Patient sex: F
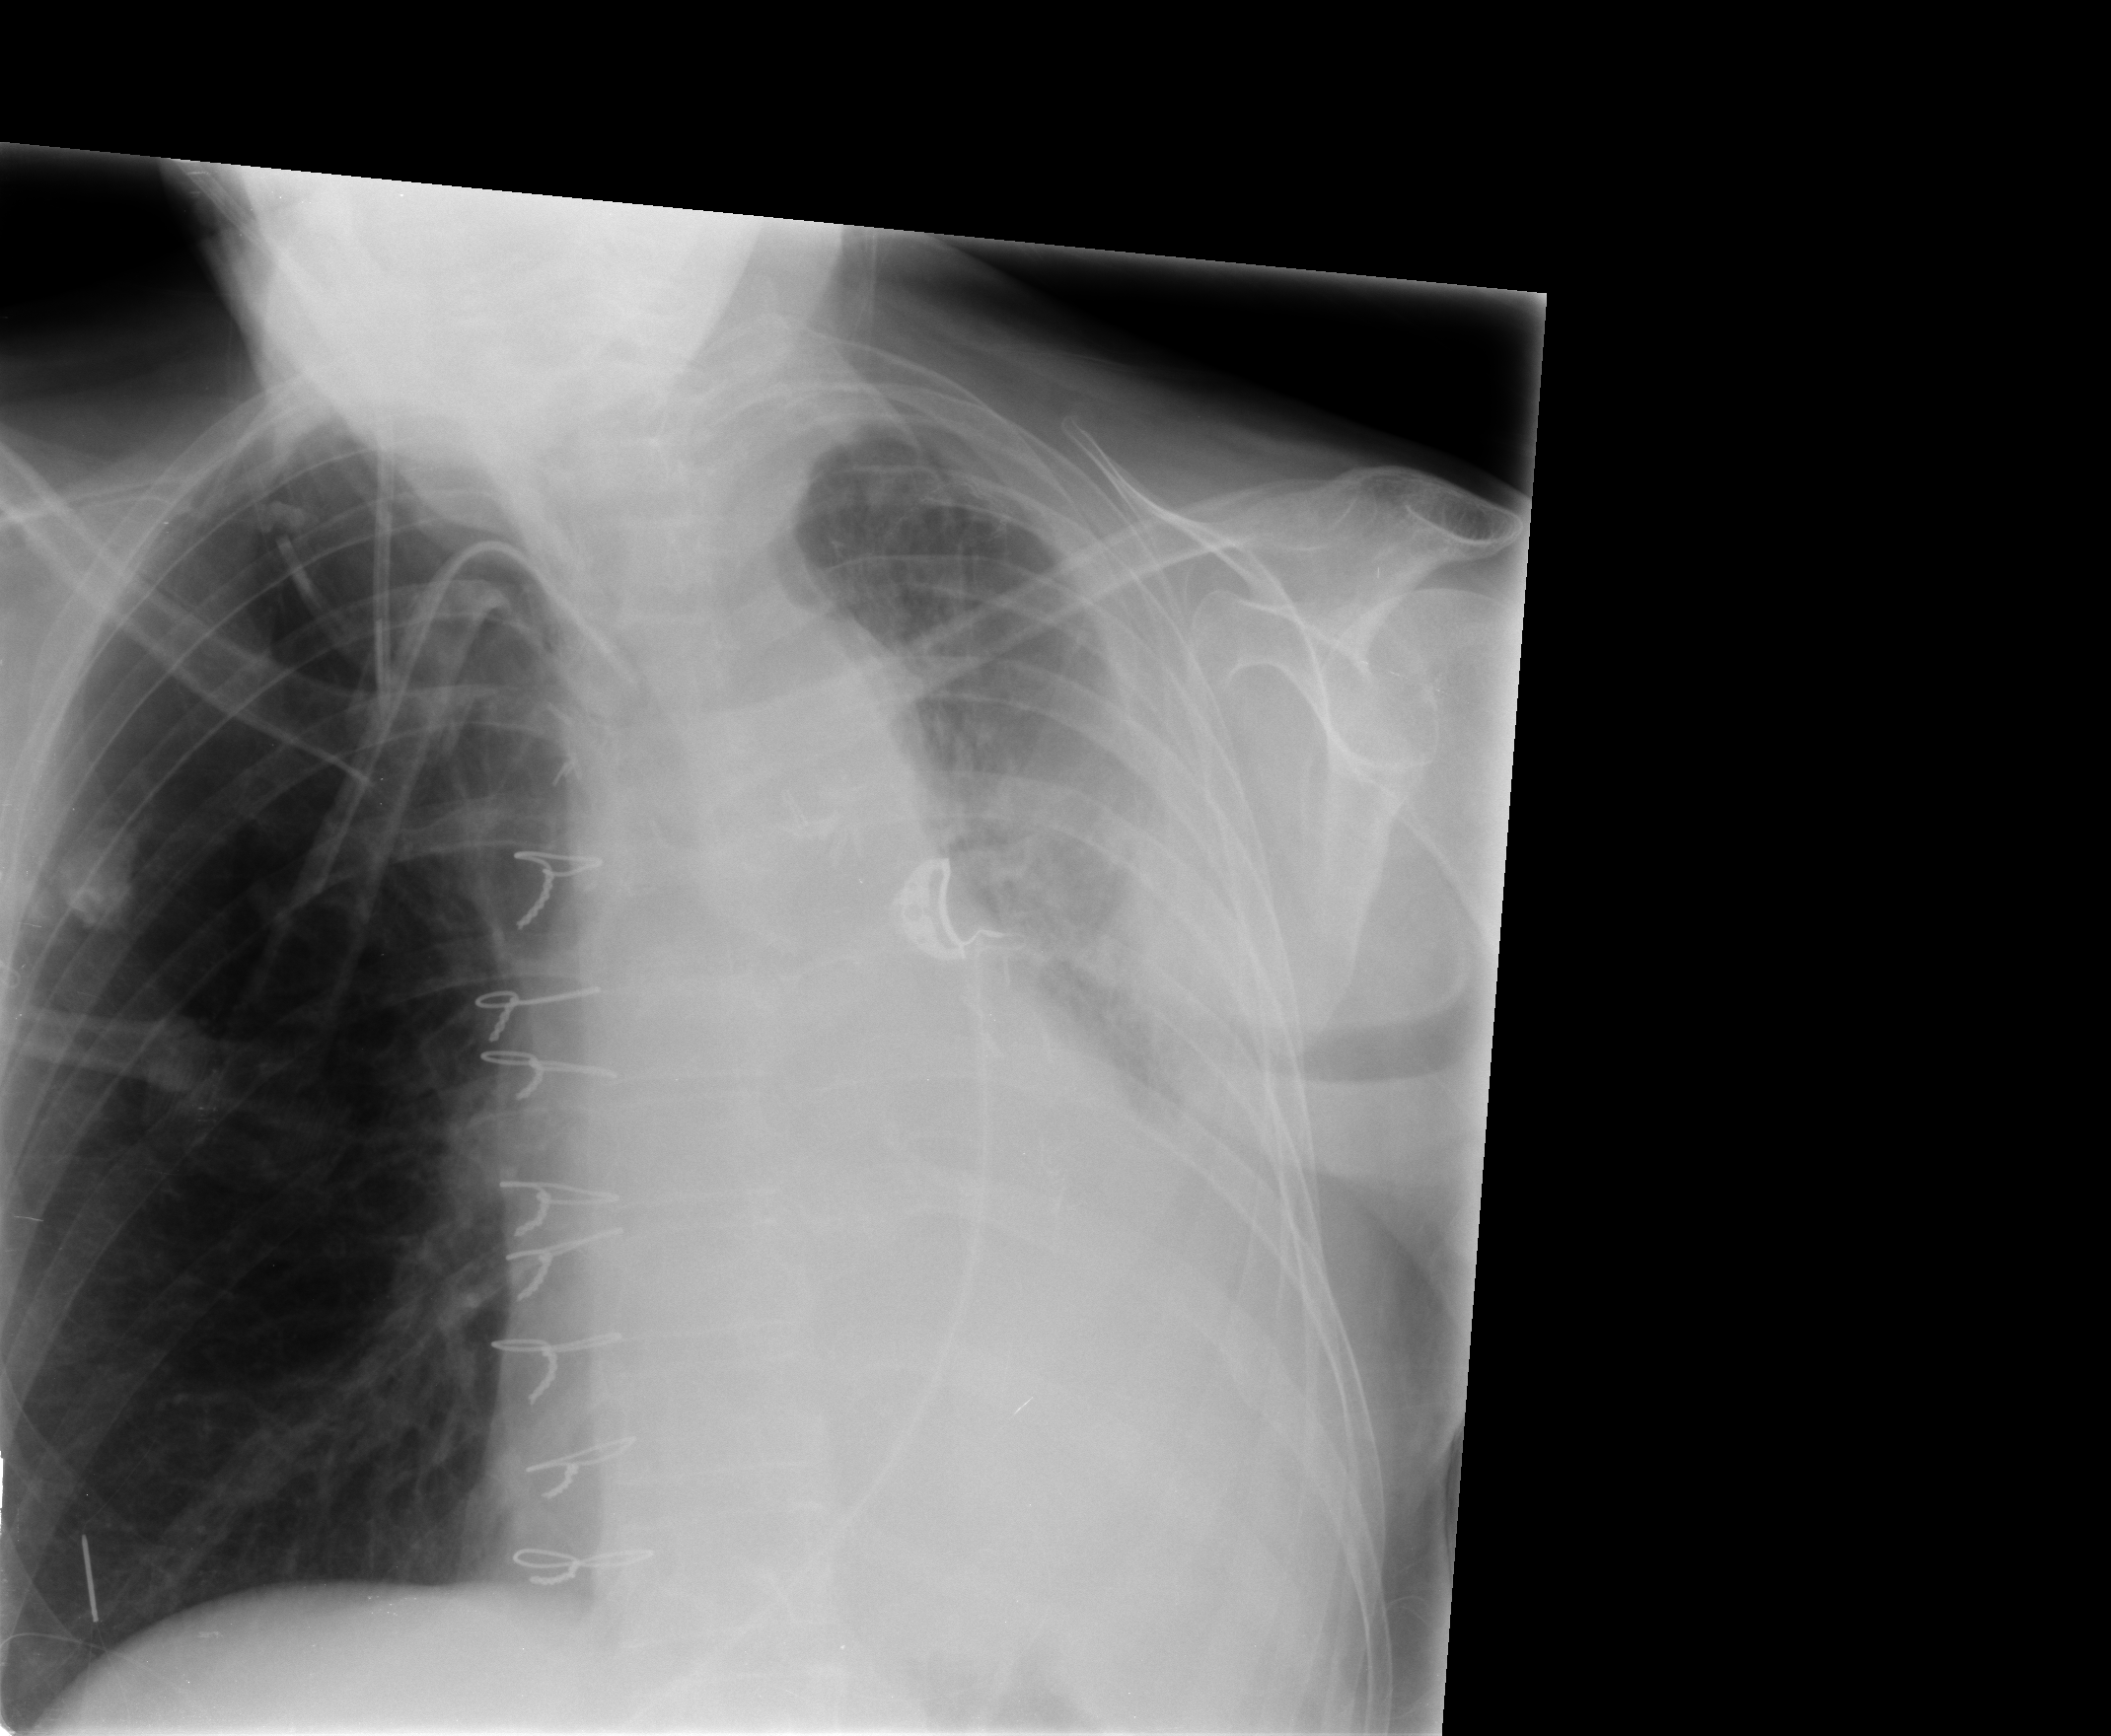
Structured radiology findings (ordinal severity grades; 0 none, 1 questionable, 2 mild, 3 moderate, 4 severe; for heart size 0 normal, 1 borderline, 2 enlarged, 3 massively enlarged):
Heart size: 2
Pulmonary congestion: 0
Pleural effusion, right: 0
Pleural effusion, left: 3
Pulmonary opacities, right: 0
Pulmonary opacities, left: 2
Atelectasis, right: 0
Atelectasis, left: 3